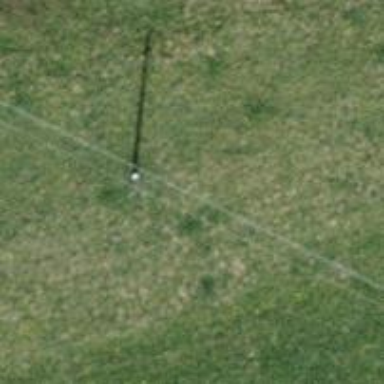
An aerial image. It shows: Power pole.